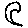
Label: moon